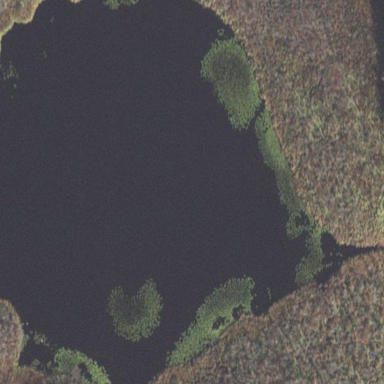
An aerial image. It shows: Natural pond with water. Waterway is present.